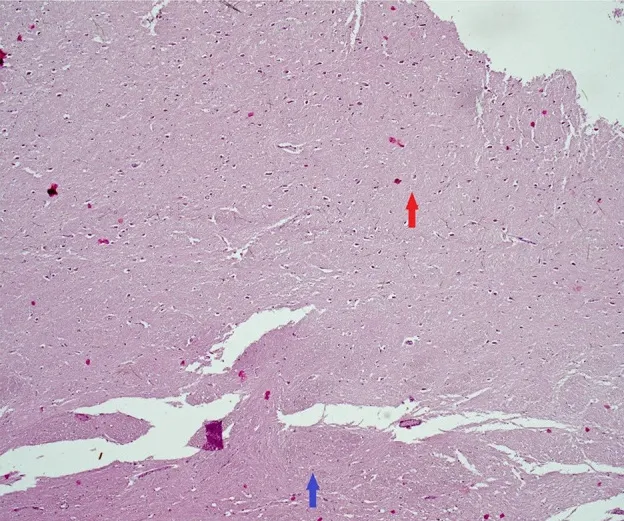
Histopathological findings (tumefactive lesion in the left occipital lobe). Hematoxylin-eosin. Red arrow: plaque with loosing of neuropil and reactive gliosis. Blue arrow: normal myelinated CNS tissue (50x magnification). CNS, central nervous system.
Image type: pathology (h&e)